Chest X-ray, AP view. Patient: 64 years old, sex M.
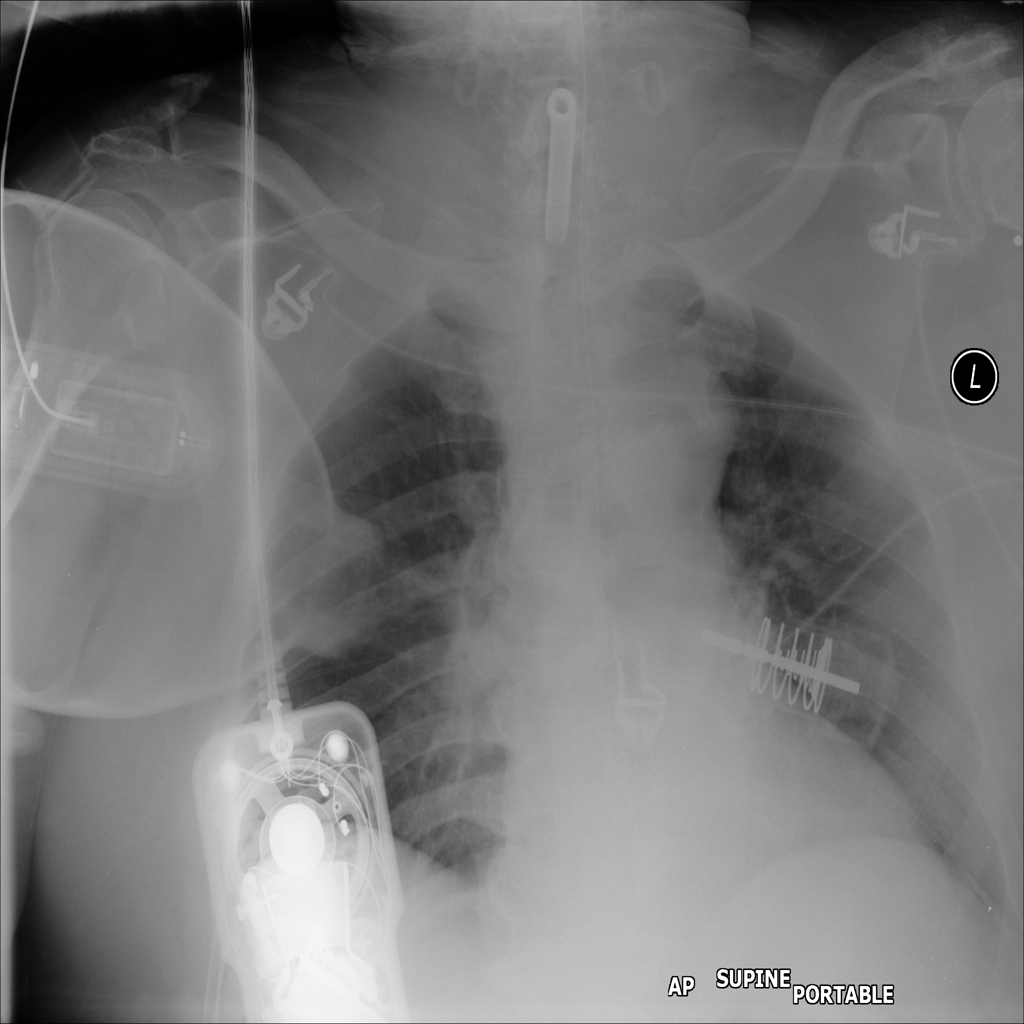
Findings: Infiltration